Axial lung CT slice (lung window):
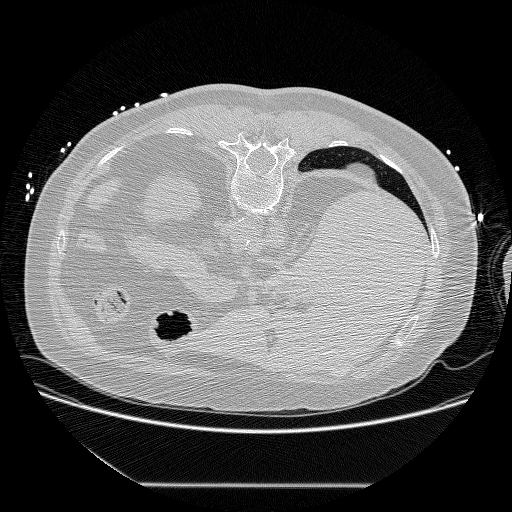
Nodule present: no